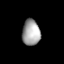
Tissue: lung
Cell type: Epithelial cells
Senescence score: 0.6792
Nuclear area (px): 450
Mean DAPI intensity: 164.084